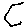
Label: hexagon